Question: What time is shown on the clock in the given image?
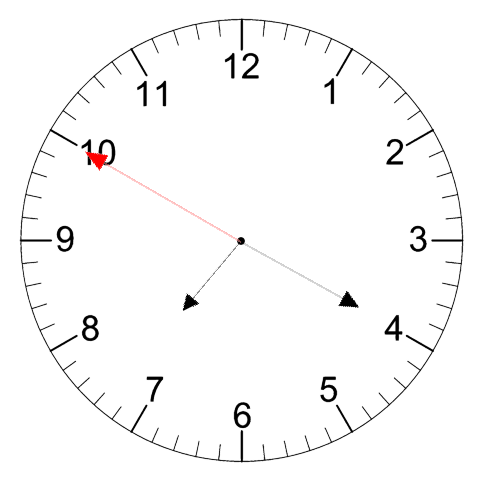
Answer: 07:19:50